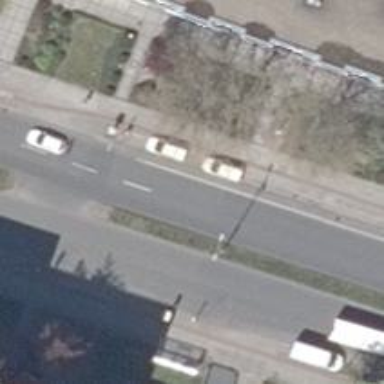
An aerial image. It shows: Taxi stand.